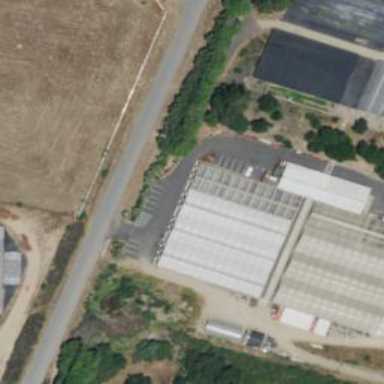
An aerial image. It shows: Greenhouse.